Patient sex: M
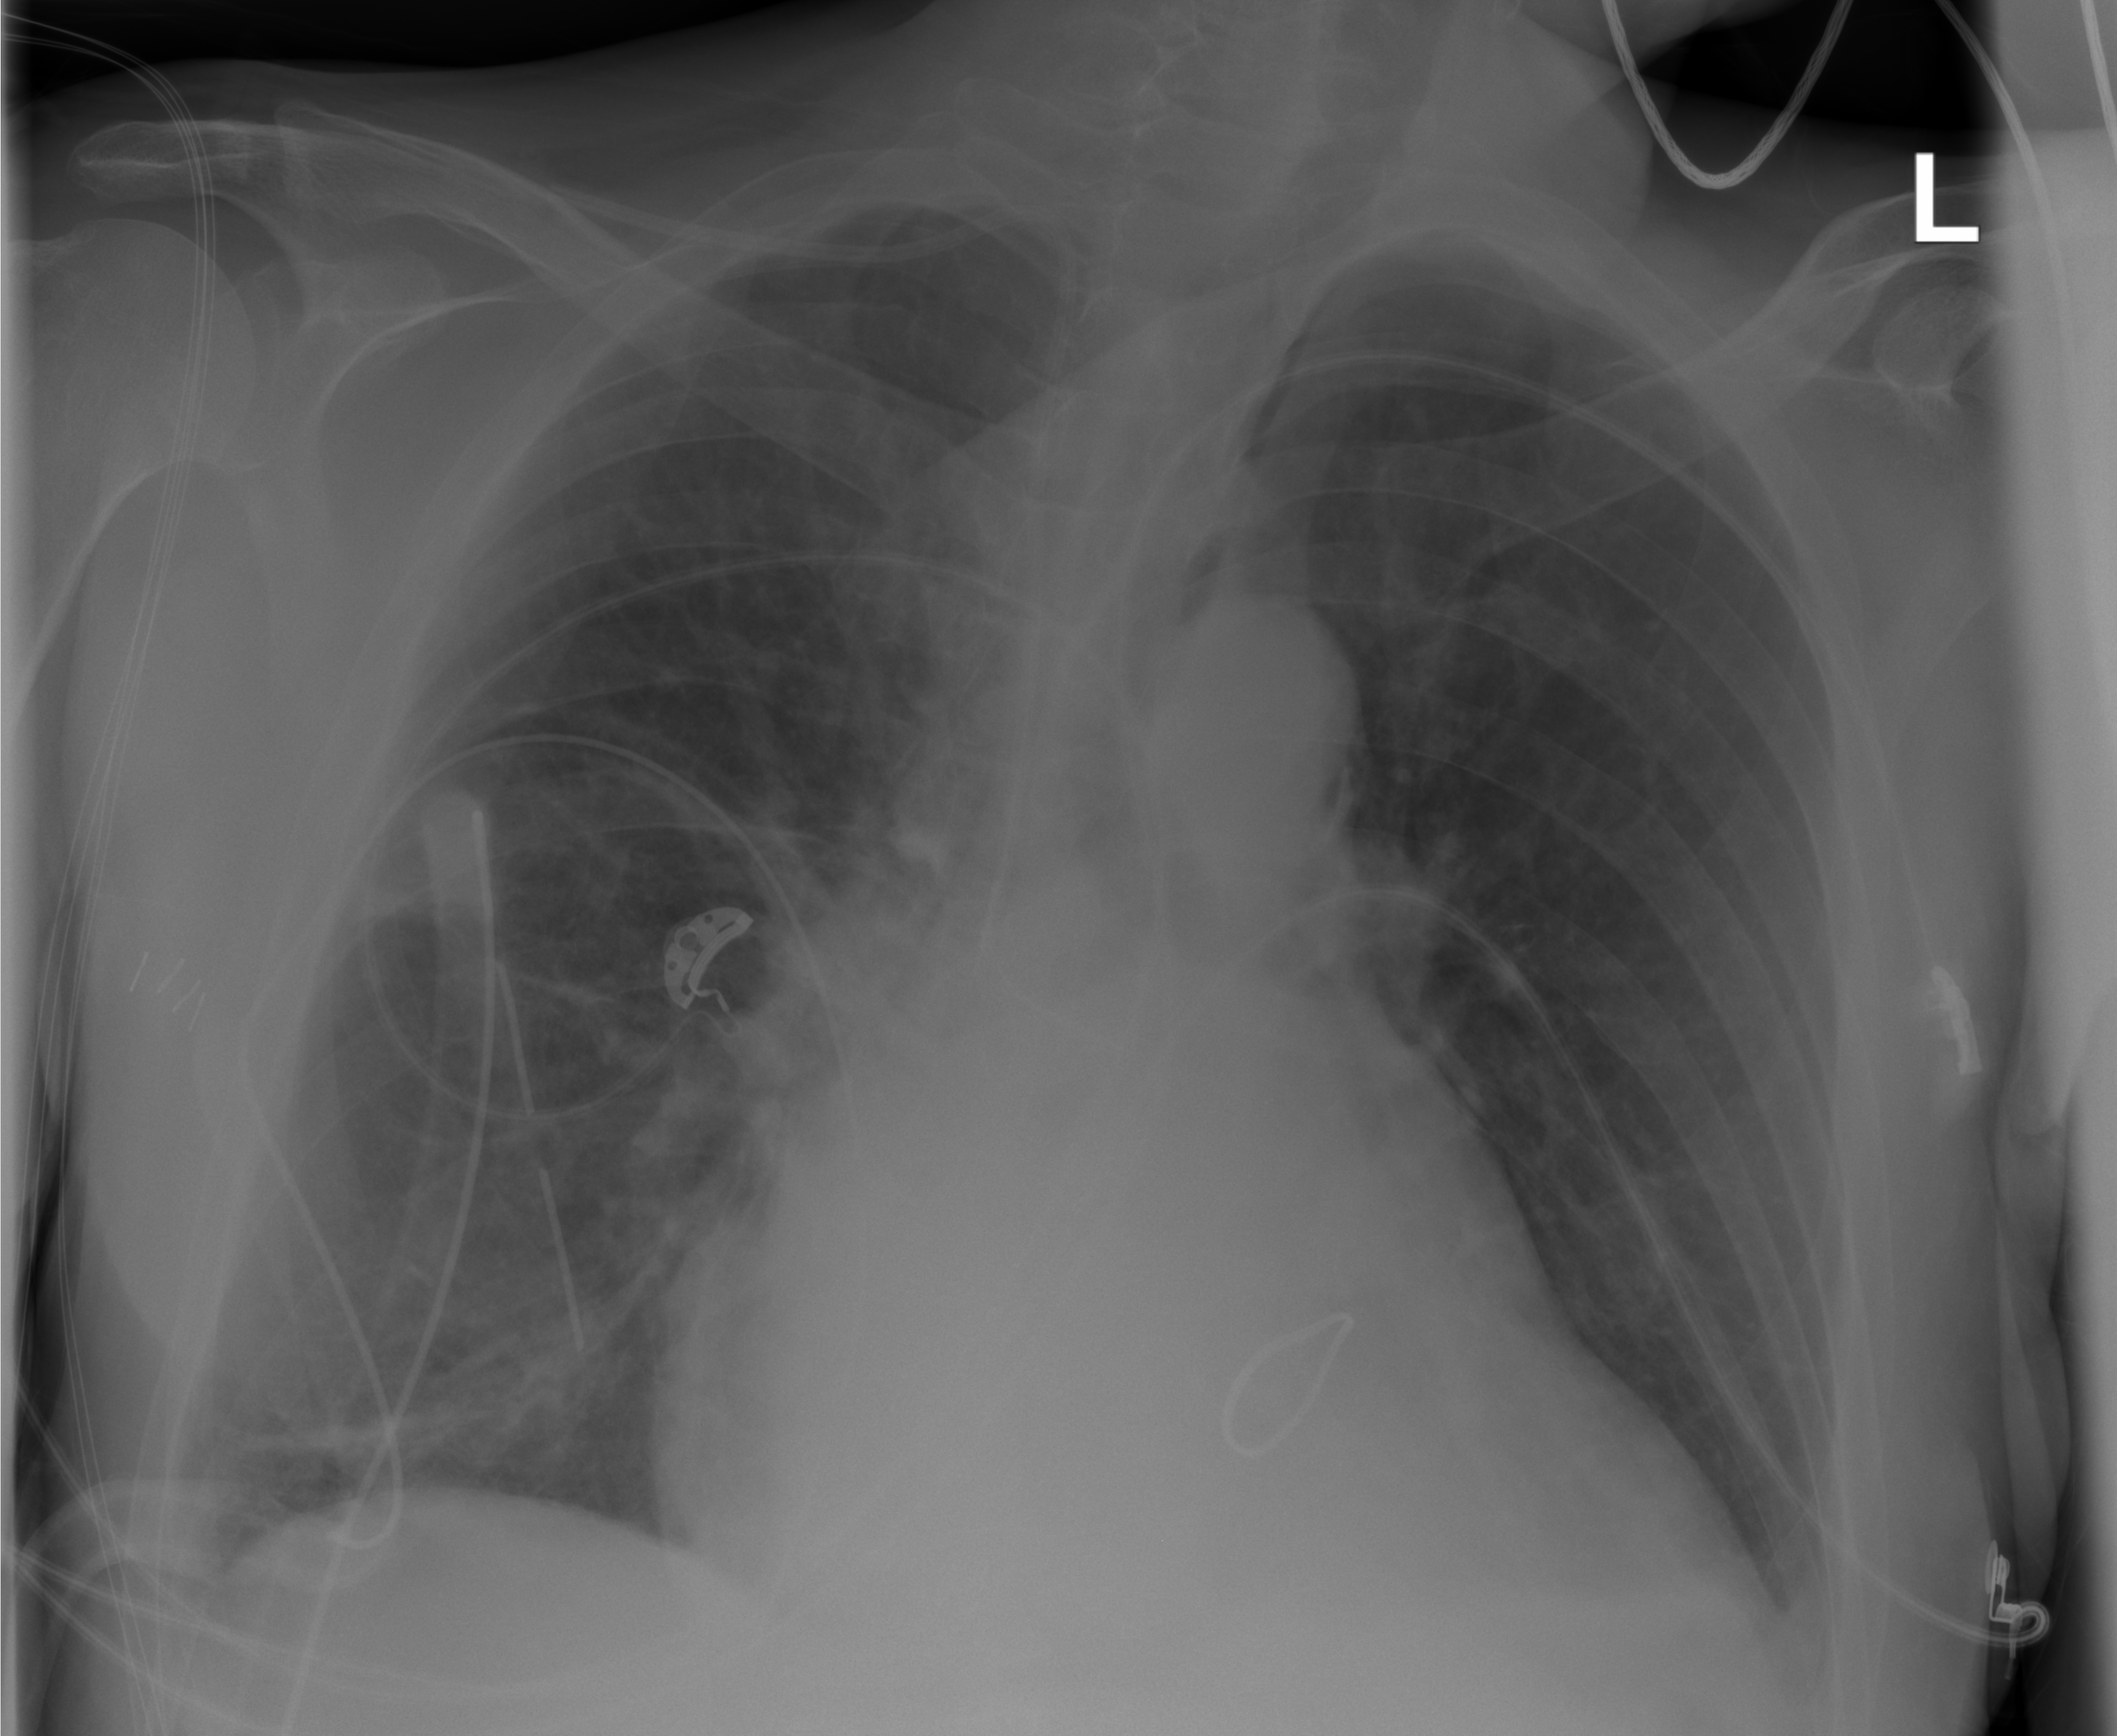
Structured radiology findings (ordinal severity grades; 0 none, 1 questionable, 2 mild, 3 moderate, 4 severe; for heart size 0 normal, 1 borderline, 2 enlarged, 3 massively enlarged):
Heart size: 2
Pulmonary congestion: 1
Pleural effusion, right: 1
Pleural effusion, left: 2
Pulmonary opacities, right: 2
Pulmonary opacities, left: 0
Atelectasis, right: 2
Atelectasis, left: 2